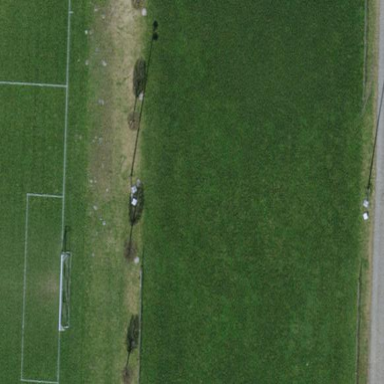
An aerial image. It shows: Soccer pitch with grass surface for leisure land.